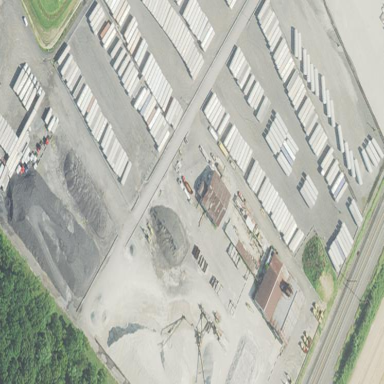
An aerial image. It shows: Industrial area.